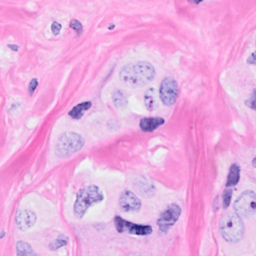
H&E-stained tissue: Breast